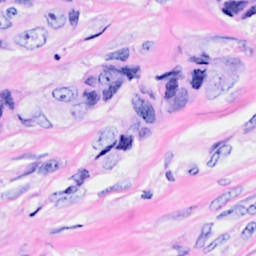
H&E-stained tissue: Breast